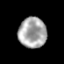
Tissue: prostate
Cell type: T cells
Senescence score: 0.3402
Nuclear area (px): 833
Mean DAPI intensity: 167.122